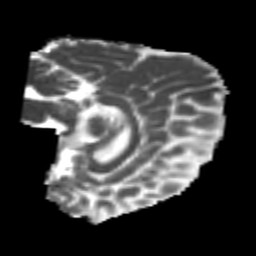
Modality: MD
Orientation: sagittal
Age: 20
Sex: male
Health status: healthy
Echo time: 0.074 s